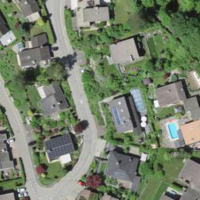
EUNIS habitat code: 55
Species observed at this site:
Cerastium glomeratum
Lapsana communis